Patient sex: M
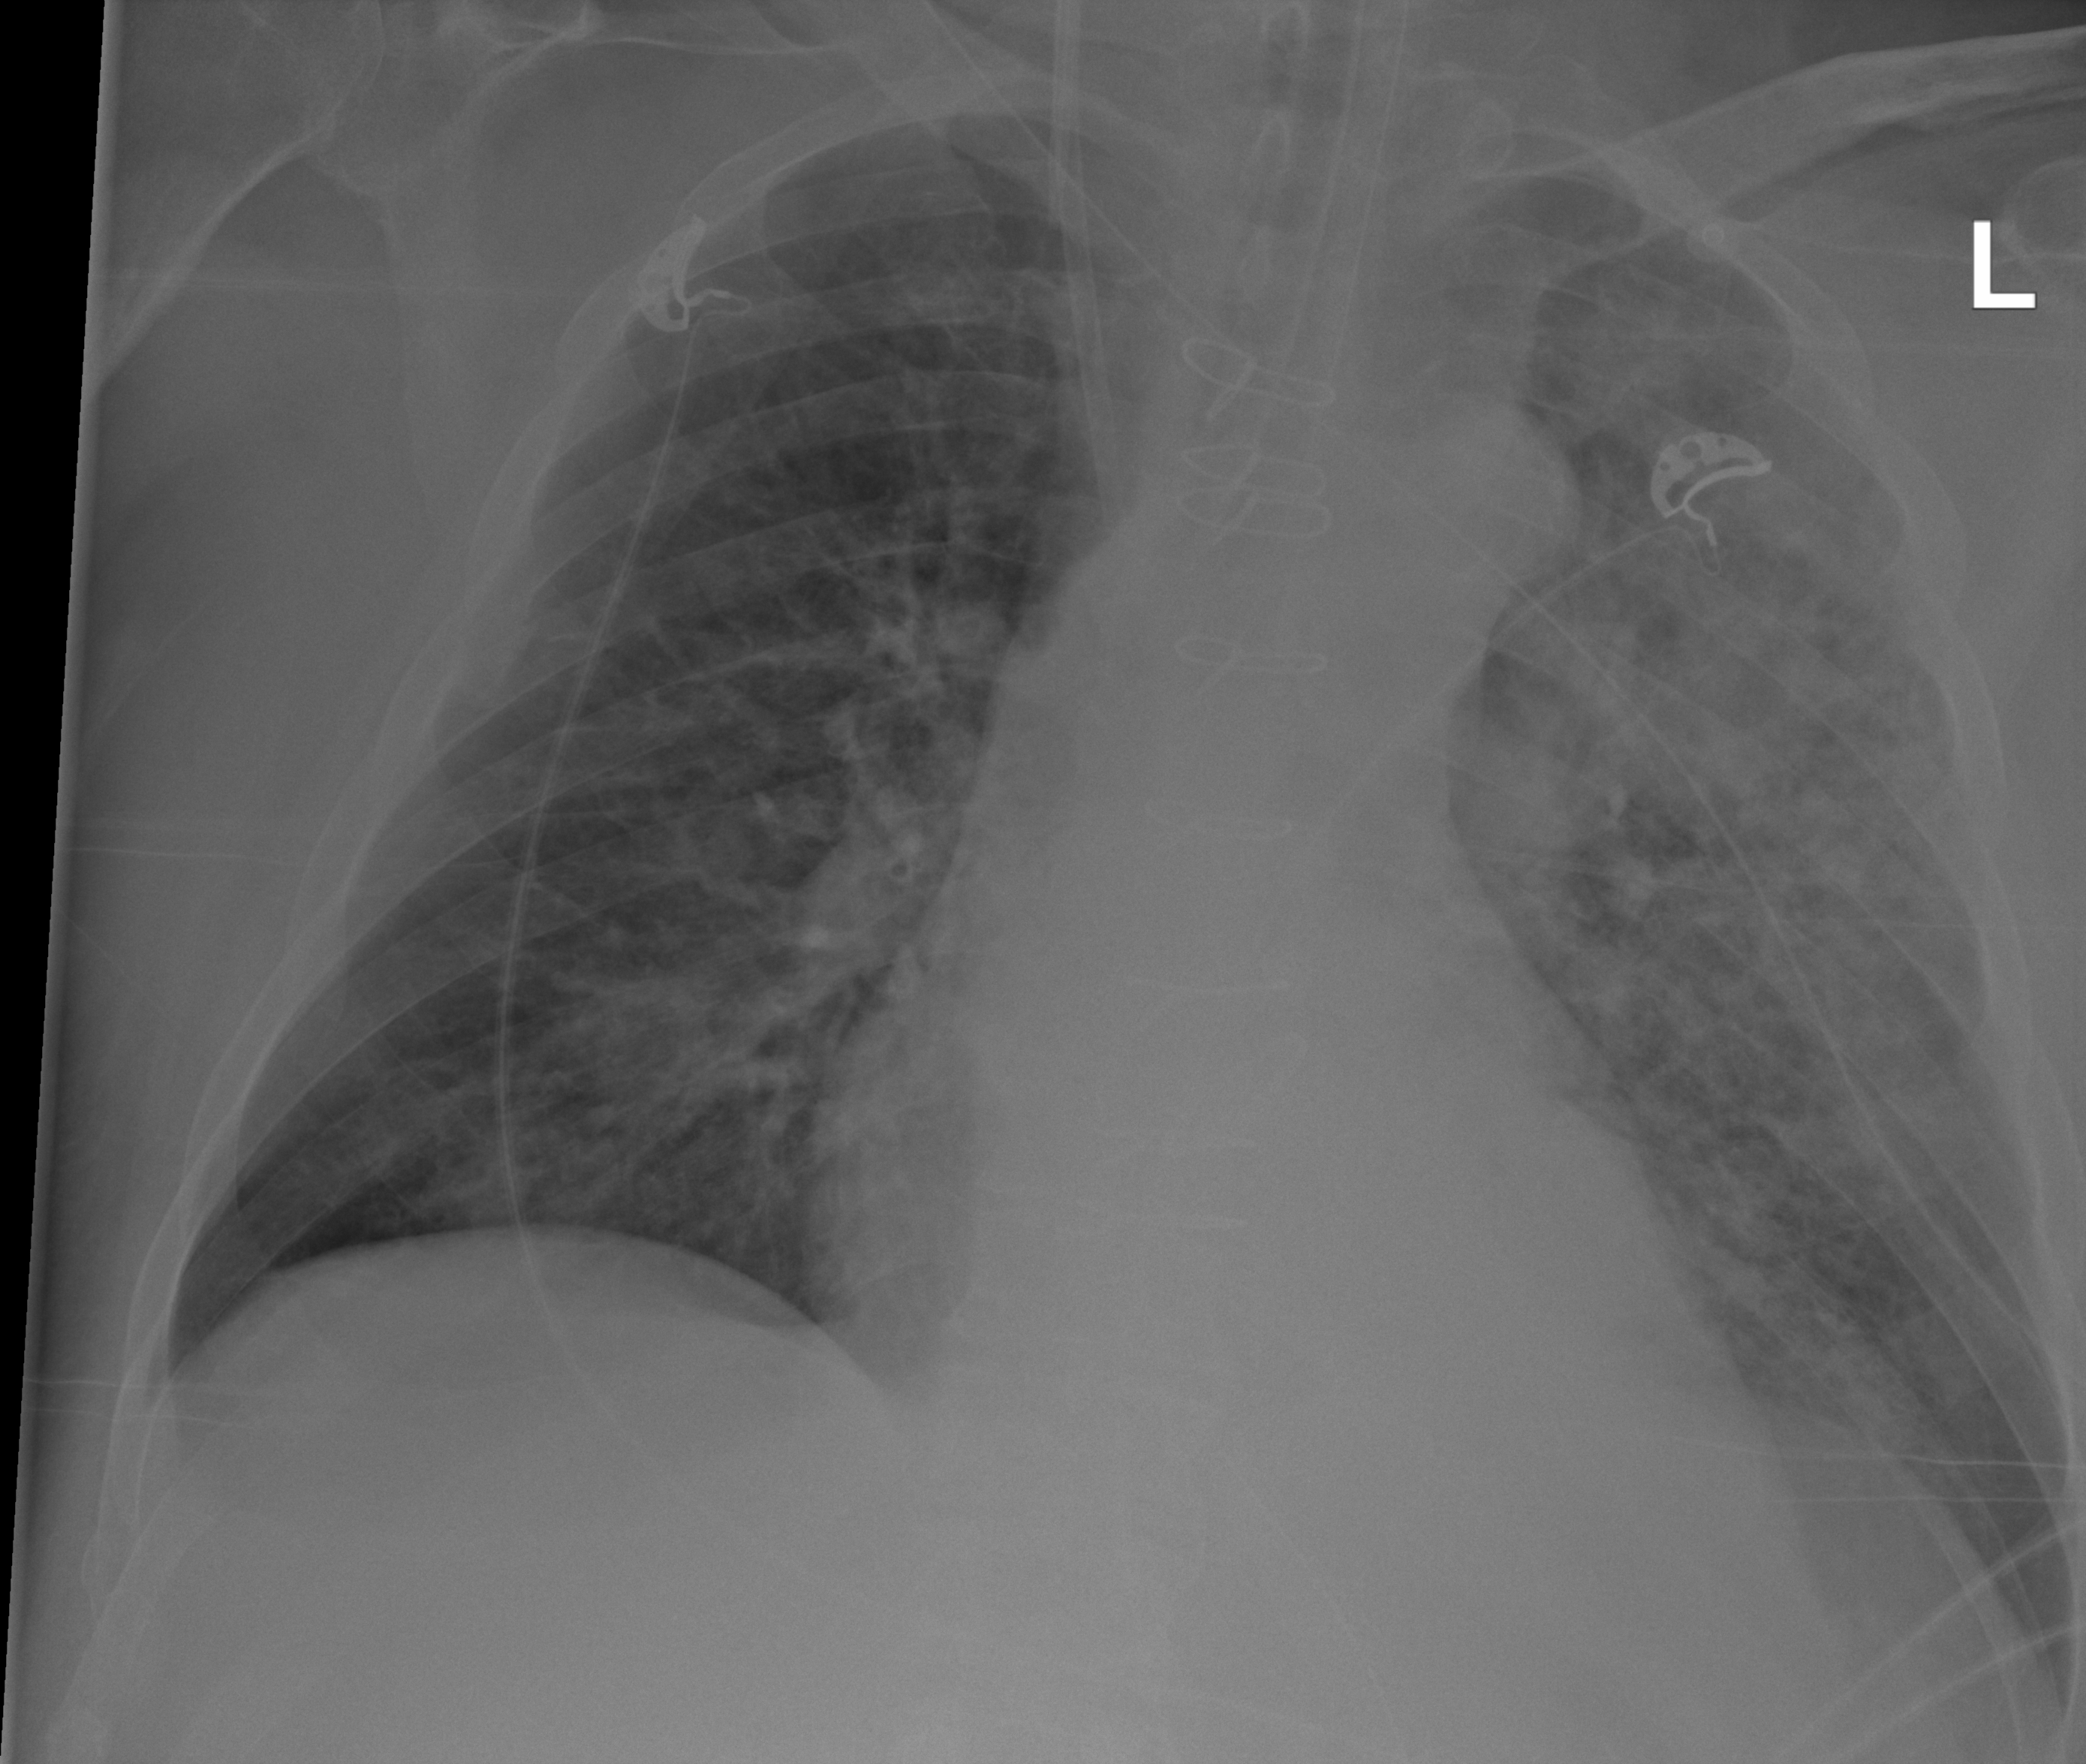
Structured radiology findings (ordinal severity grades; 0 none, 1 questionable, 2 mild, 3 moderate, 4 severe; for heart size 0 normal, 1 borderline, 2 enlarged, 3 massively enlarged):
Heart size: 2
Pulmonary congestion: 2
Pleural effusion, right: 0
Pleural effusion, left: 0
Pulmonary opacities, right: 2
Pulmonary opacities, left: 4
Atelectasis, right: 0
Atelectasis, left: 2